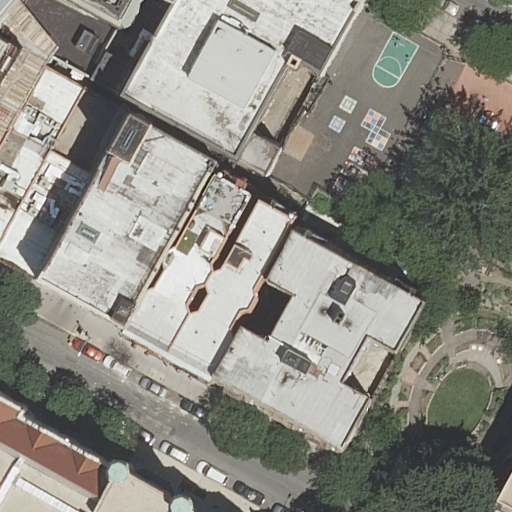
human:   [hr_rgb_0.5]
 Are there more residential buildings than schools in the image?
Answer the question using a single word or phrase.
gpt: yes

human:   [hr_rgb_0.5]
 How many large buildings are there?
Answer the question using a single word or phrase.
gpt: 4

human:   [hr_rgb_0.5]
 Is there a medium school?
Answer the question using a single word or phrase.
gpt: yes

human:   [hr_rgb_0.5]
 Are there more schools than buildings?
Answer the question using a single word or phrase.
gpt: no

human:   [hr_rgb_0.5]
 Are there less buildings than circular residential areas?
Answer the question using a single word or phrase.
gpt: no

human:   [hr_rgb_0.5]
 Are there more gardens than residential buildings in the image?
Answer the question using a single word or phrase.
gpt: no

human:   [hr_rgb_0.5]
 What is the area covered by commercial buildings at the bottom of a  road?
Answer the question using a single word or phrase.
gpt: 0m2

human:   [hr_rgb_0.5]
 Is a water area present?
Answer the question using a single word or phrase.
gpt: no

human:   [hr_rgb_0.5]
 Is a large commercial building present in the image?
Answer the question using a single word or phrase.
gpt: no

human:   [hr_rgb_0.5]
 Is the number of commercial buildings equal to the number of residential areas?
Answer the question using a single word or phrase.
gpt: no

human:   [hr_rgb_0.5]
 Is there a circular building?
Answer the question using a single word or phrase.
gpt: no

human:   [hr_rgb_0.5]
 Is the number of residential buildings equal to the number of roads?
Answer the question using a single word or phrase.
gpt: no

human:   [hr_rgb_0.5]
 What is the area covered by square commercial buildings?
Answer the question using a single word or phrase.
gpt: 0m2

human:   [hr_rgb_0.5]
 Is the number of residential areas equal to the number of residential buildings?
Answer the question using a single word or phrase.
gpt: no

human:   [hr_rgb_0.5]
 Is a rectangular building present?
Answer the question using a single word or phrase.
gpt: yes

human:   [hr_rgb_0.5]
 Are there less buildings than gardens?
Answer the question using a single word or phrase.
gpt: no

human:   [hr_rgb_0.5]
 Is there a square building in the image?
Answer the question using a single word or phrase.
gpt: no

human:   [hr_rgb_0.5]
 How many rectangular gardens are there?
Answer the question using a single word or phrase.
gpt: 1

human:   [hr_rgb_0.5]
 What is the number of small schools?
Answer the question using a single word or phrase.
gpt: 0

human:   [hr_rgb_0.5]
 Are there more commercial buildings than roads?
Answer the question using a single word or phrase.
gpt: no

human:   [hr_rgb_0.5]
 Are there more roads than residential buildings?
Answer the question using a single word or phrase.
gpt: no

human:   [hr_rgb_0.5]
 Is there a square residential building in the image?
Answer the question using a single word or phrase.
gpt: no

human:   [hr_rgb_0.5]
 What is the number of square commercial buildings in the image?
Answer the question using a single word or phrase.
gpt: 0

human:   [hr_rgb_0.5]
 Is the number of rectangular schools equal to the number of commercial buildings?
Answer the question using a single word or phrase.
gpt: no

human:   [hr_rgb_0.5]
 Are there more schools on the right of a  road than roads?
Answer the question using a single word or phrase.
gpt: no

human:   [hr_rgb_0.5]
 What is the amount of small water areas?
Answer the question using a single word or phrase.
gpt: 0

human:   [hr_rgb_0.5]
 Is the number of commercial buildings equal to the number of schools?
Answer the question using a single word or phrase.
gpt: no

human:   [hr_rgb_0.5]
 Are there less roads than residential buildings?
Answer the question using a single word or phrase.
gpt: yes

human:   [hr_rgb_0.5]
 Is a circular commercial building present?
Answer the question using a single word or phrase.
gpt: no

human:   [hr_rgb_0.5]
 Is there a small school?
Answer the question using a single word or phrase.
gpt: no

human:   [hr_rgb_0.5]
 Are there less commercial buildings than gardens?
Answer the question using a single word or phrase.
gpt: yes

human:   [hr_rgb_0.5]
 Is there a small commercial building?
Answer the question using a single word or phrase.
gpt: no

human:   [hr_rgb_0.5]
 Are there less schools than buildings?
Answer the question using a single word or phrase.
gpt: yes

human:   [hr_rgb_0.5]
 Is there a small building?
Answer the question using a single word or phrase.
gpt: yes

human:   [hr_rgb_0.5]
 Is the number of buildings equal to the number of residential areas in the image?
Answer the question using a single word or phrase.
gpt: no

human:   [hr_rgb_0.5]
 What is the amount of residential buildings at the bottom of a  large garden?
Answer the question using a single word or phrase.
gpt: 0